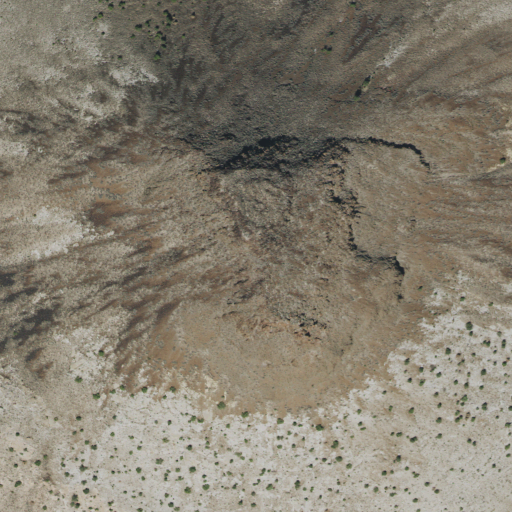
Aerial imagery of mountain in Utah named Wallaces Peak containing shrub and evergreen forest